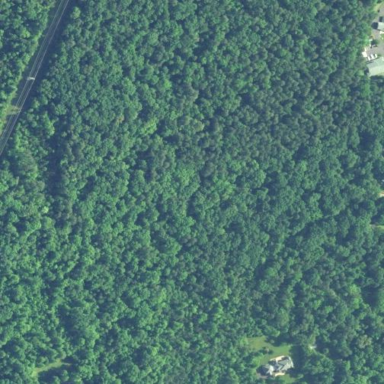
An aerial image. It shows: Mixed woodland with variety of leaf types and cycles.